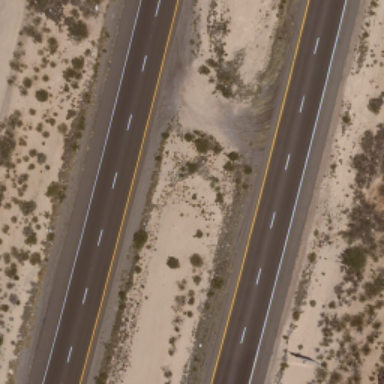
There are two straight freeways in the desert .